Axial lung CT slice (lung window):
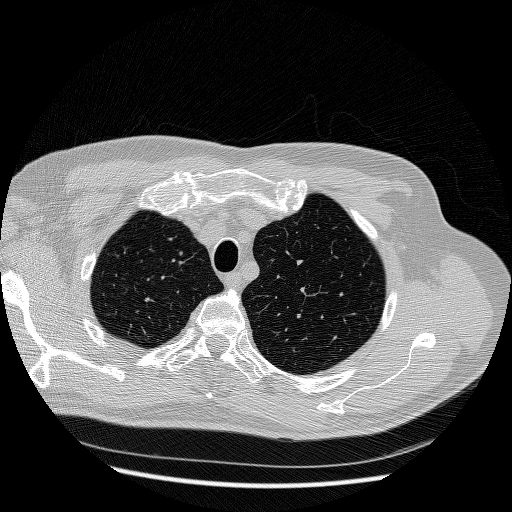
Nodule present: no